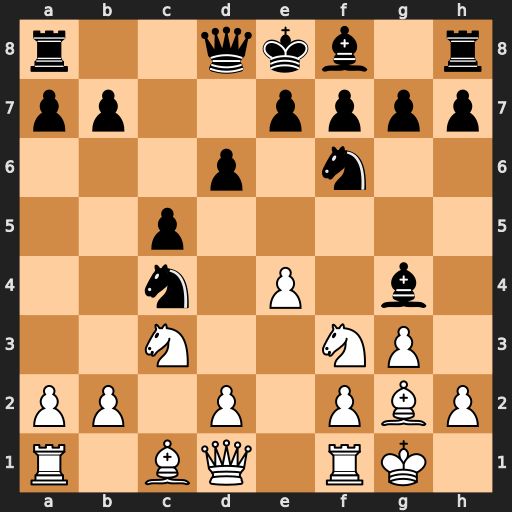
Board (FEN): r2qkb1r/pp2pppp/3p1n2/2p5/2n1P1b1/2N2NP1/PP1P1PBP/R1BQ1RK1
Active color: w
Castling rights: kq
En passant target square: -
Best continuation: Qa4+ Nd7 Qxc4 Bxf3 Bxf3